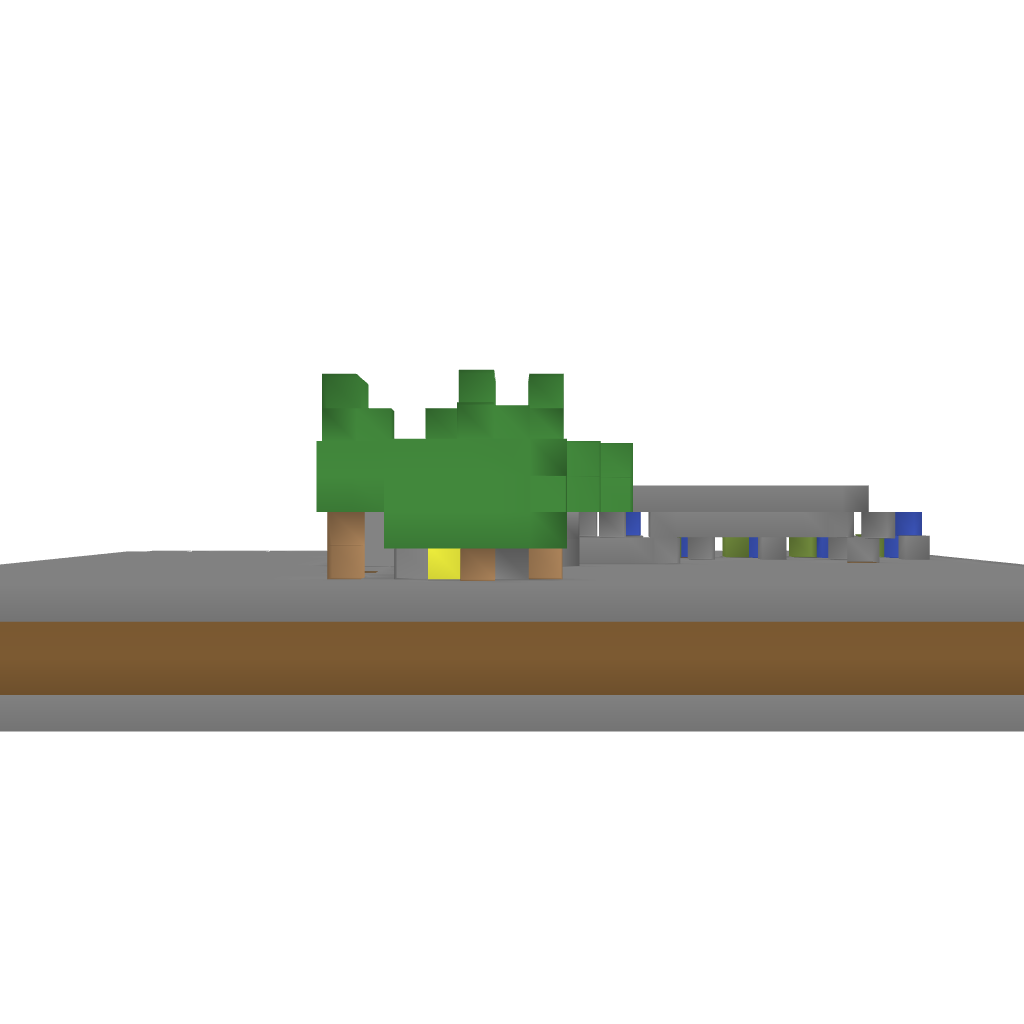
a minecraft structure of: Code Door bad low quality